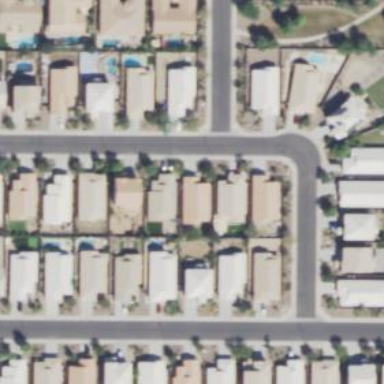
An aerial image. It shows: Asphalt road in residential area.